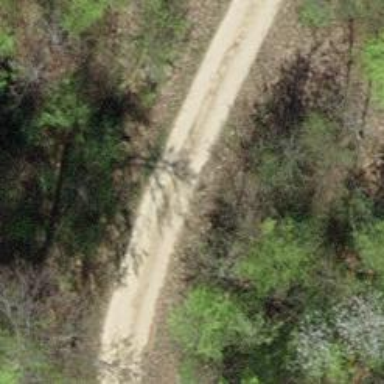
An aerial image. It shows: Gravel track with grade2 quality.